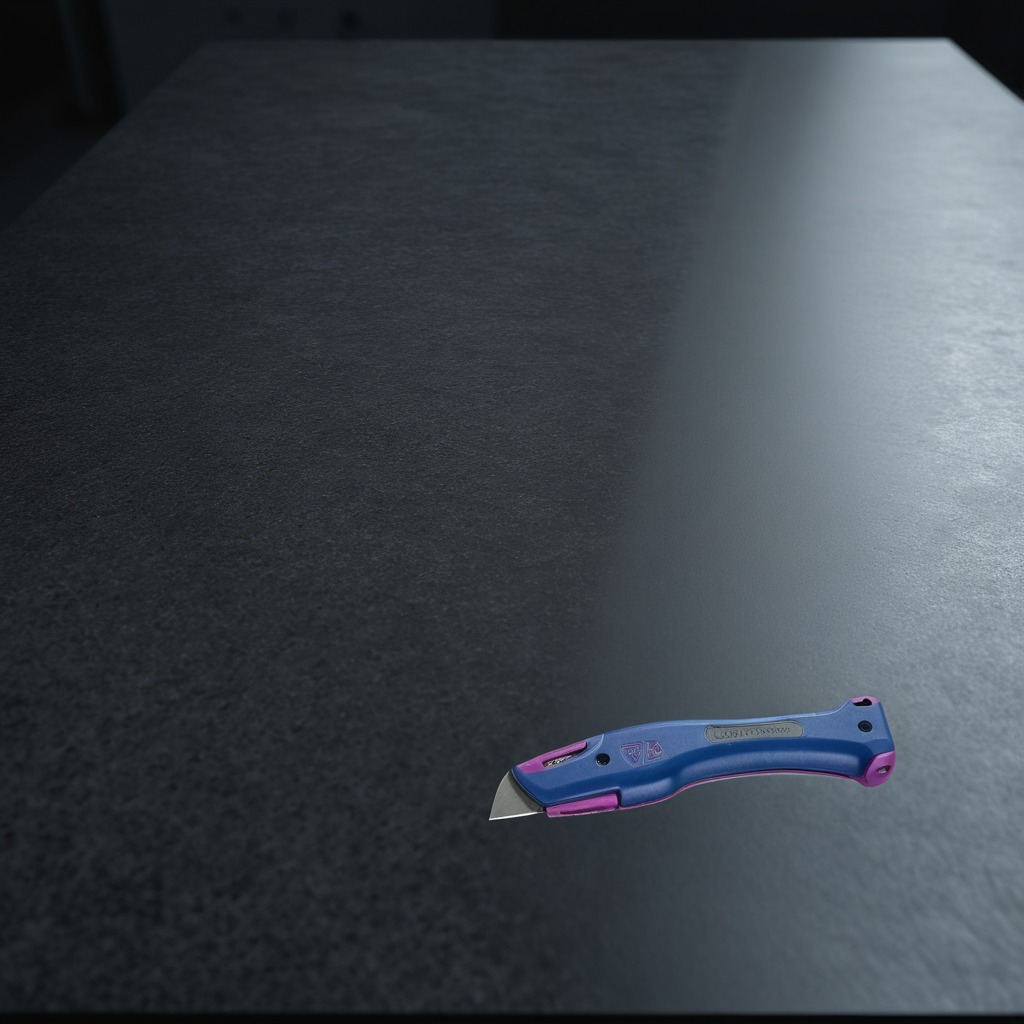
A utility knife is lying on the clean granite table inside a workshop at night.